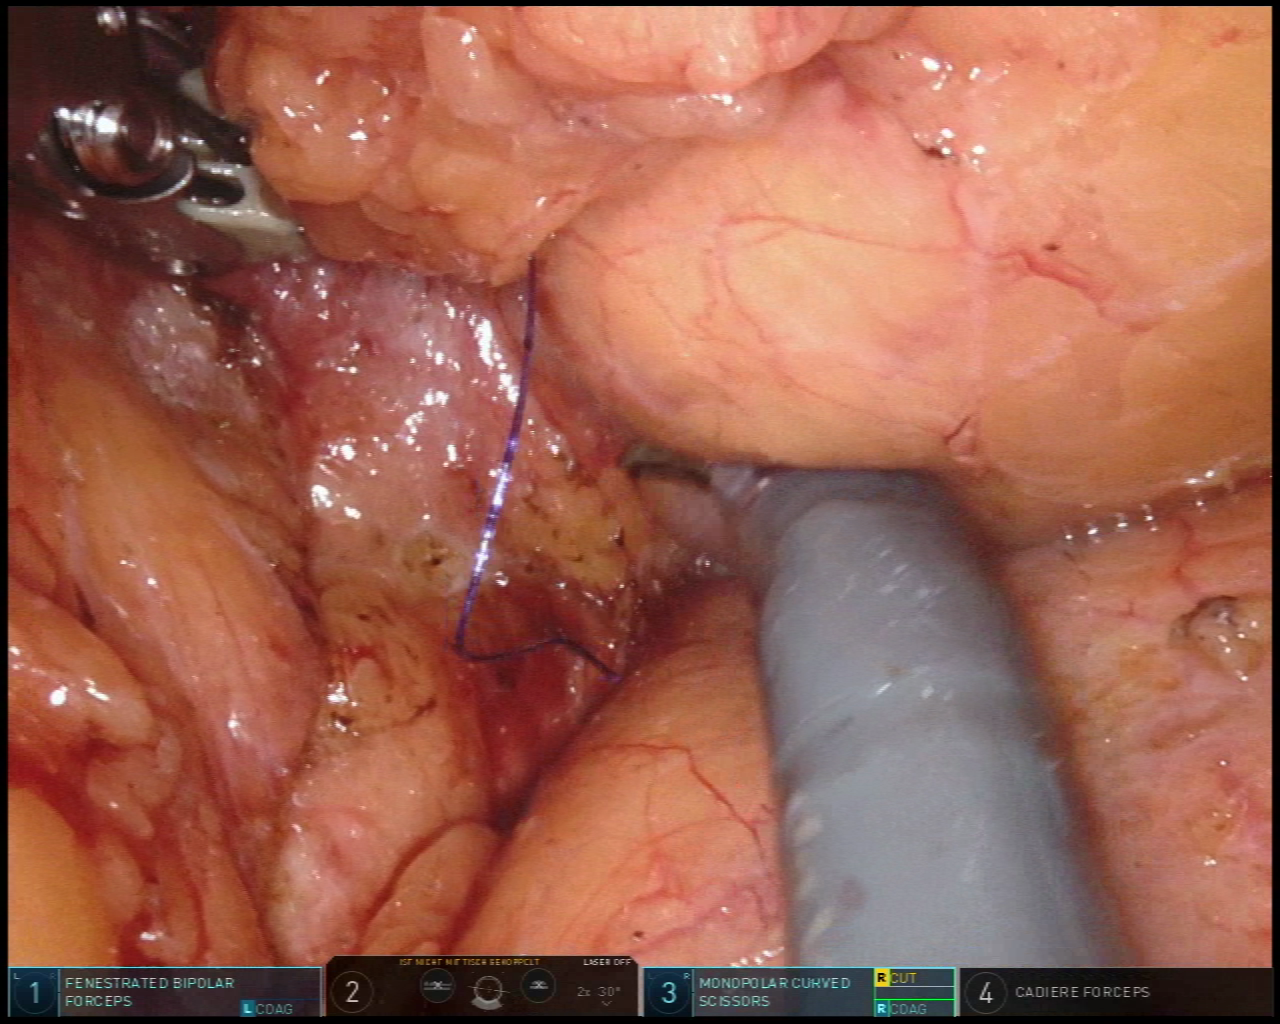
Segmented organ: pancreas
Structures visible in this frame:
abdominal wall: no
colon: yes
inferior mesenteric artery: no
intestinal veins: no
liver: no
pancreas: yes
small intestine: no
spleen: no
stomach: no
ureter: no
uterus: no
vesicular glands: no